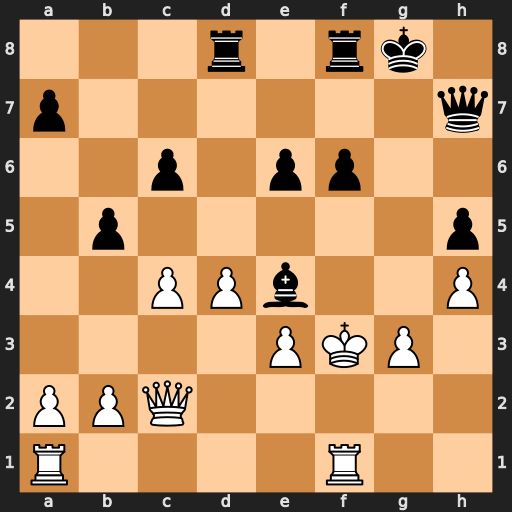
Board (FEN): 3r1rk1/p6q/2p1pp2/1p5p/2PPb2P/4PKP1/PPQ5/R4R2
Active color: w
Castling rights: -
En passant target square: -
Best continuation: Qxe4 Qxe4+ Kxe4